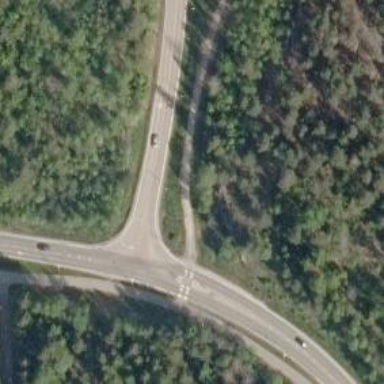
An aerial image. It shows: Asphalt road at the secondary link level.